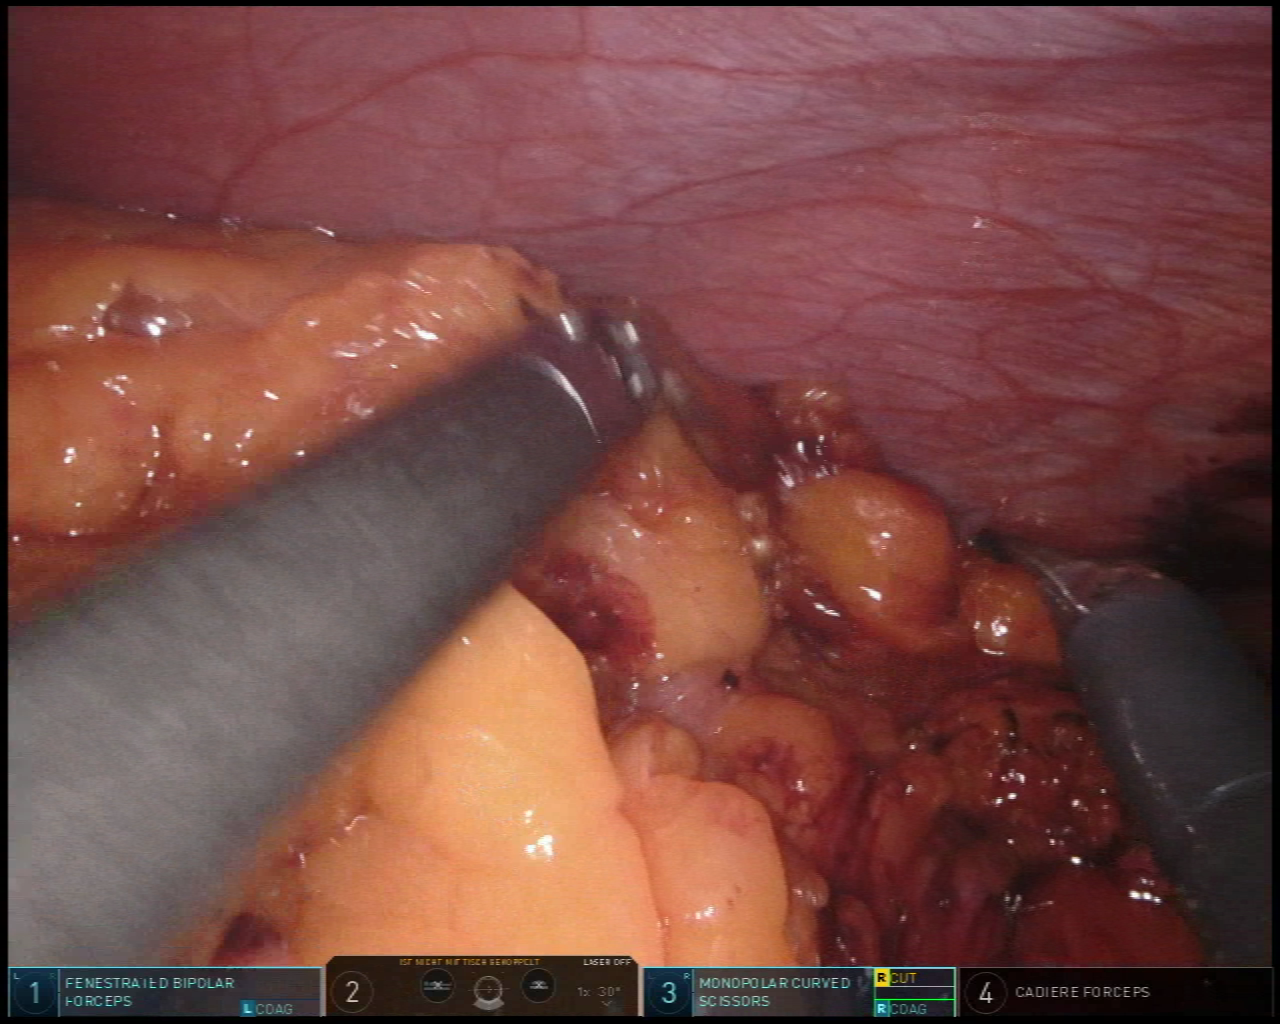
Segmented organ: abdominal_wall
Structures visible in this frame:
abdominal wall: yes
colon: no
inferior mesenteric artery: no
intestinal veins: no
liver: no
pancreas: no
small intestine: no
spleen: no
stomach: no
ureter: no
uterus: no
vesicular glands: no